Question: I am using Microsoft Expression Web, and I have this problem: When I create a new file, I get this:

How can I change from 'XHTML 1.0' to 'HTML 5'?
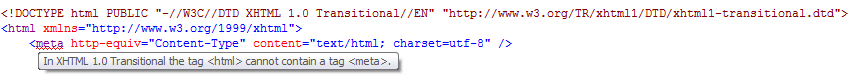
Answer: If you just want to change the doctype from XHTML 1.0 to HTML5 in the newly created file, replace the first line with '<!doctype HTML>'. If what you're asking is how to make this the default, then according to <URL>:
> On the menu, click .In the dialog box, on the tab,
select the and you want to use for all new
files.